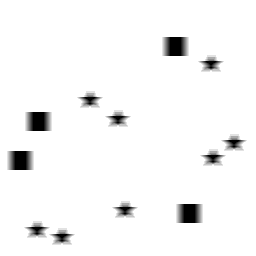
Squares: 4
Triangles: 0
Stars: 8
Total shapes: 12